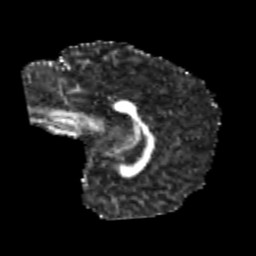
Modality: FA
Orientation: sagittal
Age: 10
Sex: male
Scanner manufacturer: siemens
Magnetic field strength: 3 T
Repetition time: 3.8 s
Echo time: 0.07 s